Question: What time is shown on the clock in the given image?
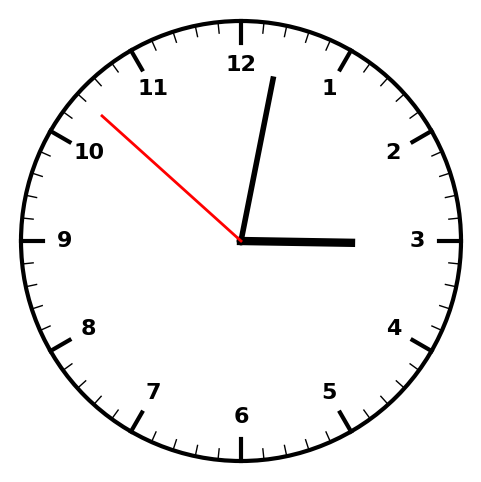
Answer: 03:01:52